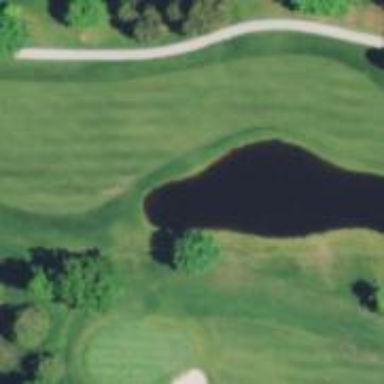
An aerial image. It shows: View of golf hole.